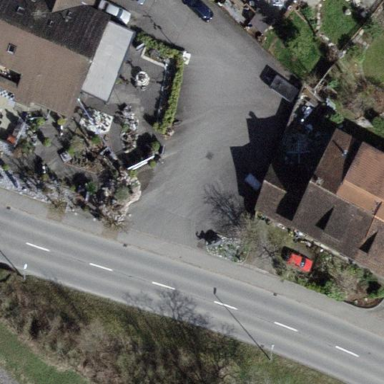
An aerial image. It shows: Terrace building.